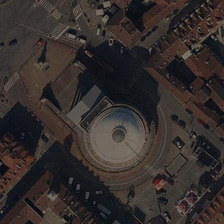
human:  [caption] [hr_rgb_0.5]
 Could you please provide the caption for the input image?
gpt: many red buildings are around a church with a square in front of it .

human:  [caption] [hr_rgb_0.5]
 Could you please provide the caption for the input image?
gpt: many red buildings are around a church with a square in front of it .

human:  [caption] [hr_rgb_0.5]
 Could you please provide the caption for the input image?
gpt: many red buildings are around a church with a square in front of it .

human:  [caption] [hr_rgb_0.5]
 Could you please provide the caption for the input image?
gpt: many red buildings are around a church with a square in front of it .

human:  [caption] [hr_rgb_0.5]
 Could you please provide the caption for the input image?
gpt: many red buildings are around a church with a square in front of it .